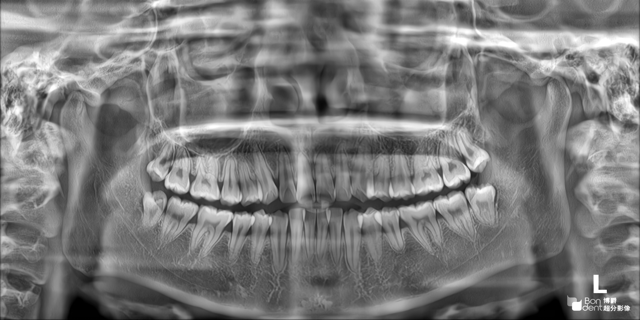
adult